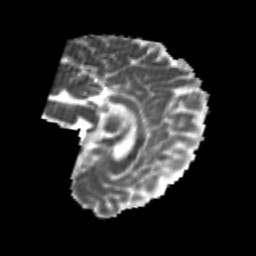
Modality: MD
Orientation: sagittal
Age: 22
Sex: female
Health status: healthy
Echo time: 0.074 s